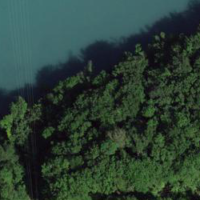
EUNIS habitat code: 41
Species observed at this site:
Euphorbia cyparissias